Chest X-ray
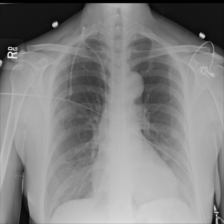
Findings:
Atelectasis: negative
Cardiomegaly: negative
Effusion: negative
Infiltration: negative
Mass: negative
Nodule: negative
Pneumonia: negative
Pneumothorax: negative
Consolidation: negative
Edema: negative
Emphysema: positive
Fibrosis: negative
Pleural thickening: negative
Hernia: negative